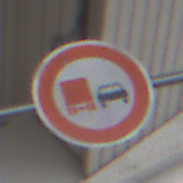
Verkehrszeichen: UeberholverbotKraftfahrzeuge
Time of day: MorningAfternoon
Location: Roofed (Urban)
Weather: PartlyCloudy
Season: NotSpecified
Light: Natural